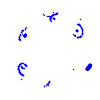
Particle: proton